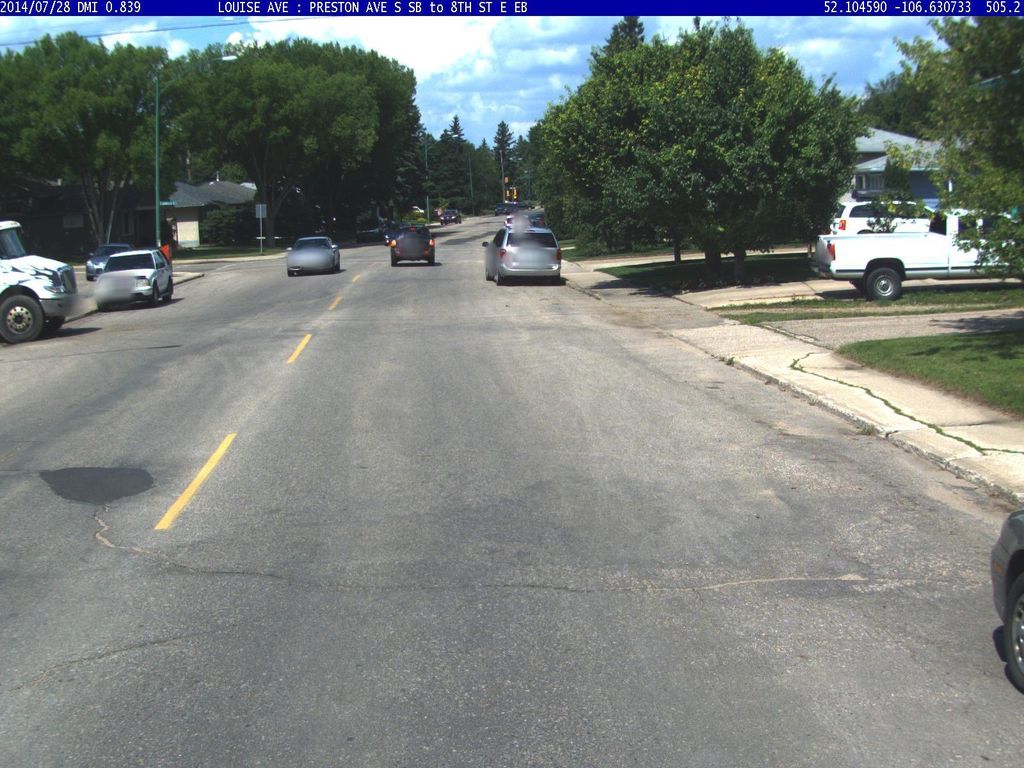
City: saskatoon